Question: I need to protect my application from taking screenshot before going to background. I have added a black view in 'applicationDidEnterBackground:'. But when I check background applications in iOS7 simulator it is not showing the black image instead it shows the application itself as shown in image. How can I solve this? If I get notified before app goes background this problem might be solved. Any help would be greatly appreciated.
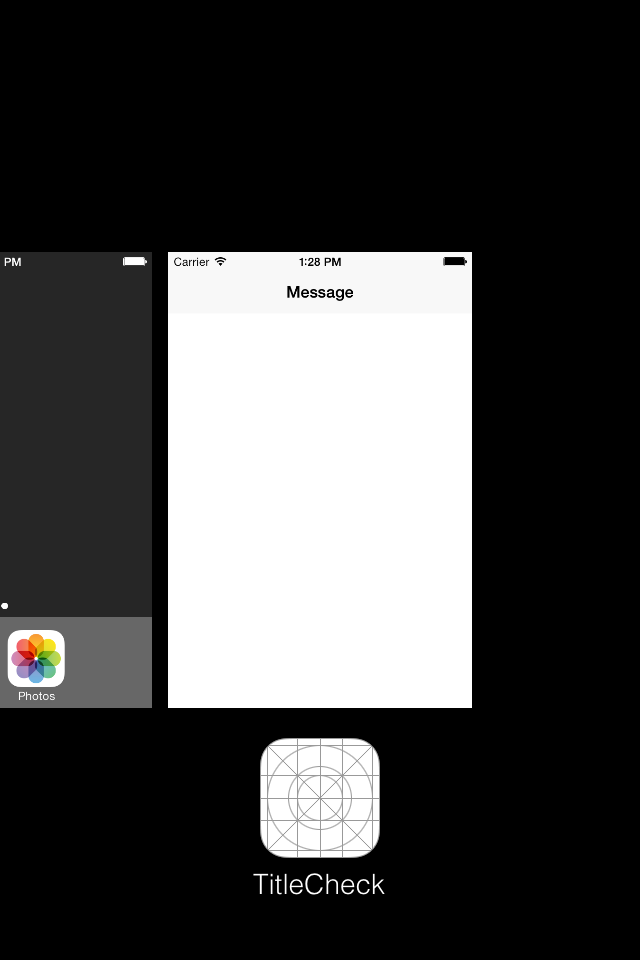
Answer: The best way to achieve the functionality you want throughout your entire app is making your app navigate to an entirely black UIViewController. This so you cannot see anything when you long press on the homebutton and see the background applications.
These 2 functions will do the trick:
'''
- (void) applicationDidEnterBackground:(UIApplication *)application
{
//navigate to the black view controller
BlackViewController *controller = [[BlackViewController alloc] init];
[yourNavigationController pushViewController:viewController animated:yourAnimationSettings];
[controller release];
}
- (void) applicationWillEnterForeground:(UIApplication *)application
{
//pop the black view controller so the user won't be bothered with it
if(/*Check if your BlackViewController is the top of your navigationController stack*/)
{
[yourNavigationController popViewControllerAnimated:yourAnimationSettings];
}
}
'''